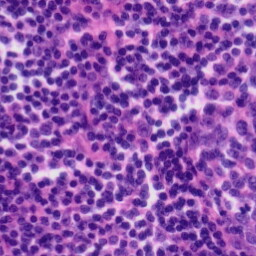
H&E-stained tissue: Tonsil